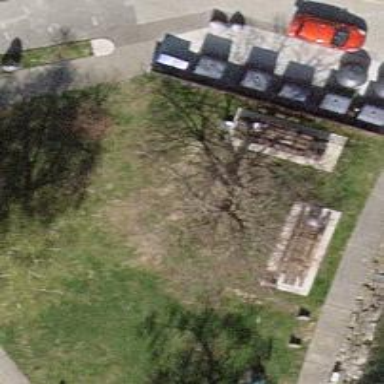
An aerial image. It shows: Picnic table located in leisure land area.